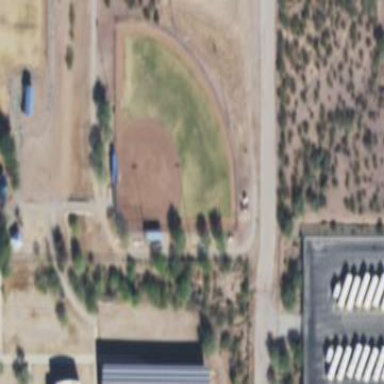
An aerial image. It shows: Softball pitch for leisure land activities.